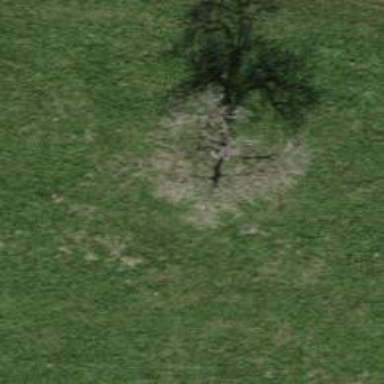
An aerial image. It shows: Beautiful tree in nature.